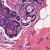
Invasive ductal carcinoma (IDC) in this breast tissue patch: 0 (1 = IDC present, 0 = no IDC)